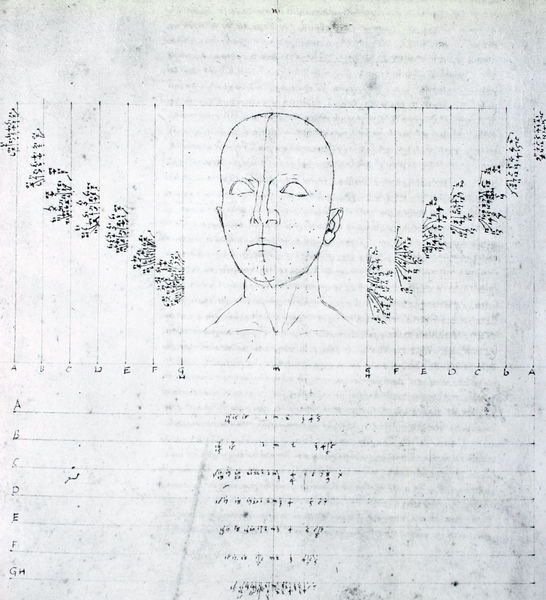
Titel: De Prospectiva Pingendi, Libro Terzo, Fig. LXVII
Künstler: Piero della Francesca
Standort: Reggio Emilia
Institution: Biblioteca Panizzi
Schlagwörter: kopf, körper, mann, weiß, grau, mund, nase, ohr, profil, schwarz, skizze, stirn, zeichen, zeichnung, karo, malerei, masse, anatomie, augen, gesicht, haupt, mensch, schädel, hals, portrait, porträt, felder, auge, person, kinn, lippen, ohren, zart, schrift, papier, noten, studie, leer, linien, spalten, nacken, black, face, nose, detail, symmetrie, glatze, zahlen, ziffern, streifen, pattern, plastik, lider, striche, foto, punkte, symetrie, hälfte, linie, ideal, druck, schnitt, schwarzweiss, seite, text, buchstaben, strich, beschriftung, reihe, bleistift, medizin, entwurf, graphisch, schema, china, halbprofil, zahl, man, tree, ear, head, eyes, gestrüpp, zeilen, drawing, paper, dots, chin, mouth, illustration, line, sketch, saint, quadrat, halbiert, raster, beschreibung, letters, tabelle, proportionen, human, massstab, cheeks, neck, aufriss, zeichung, michelangelo, ordnung, notizen, aufmass, draft, berechnung, mass, masstab, proportion, rechnung, schirft, einteilung, messung, vermessung, bald, ears, study, pencil, abschnitte, lines, visage, peace, durer, lehrbuch, alphabet, regeln, messen, diagramm, forehead, grösse, system, scary, vermessen, akupunktur, physiognomie, augebhöle, ausmessung, kahlkopf, kehlkopf, mise au moint, mise au point, ohrne, physionnomie, schulteransatz, creepy, points, anatomic, anatomy, diagram, words, yoga, stereometrie, levels, numbers, g, b, a, e, d, c, symbols, writting, throat, graph, line drawing, meaning, division, split, sockets, front view, location, formula, medical, eyelids, human face, accupuncture